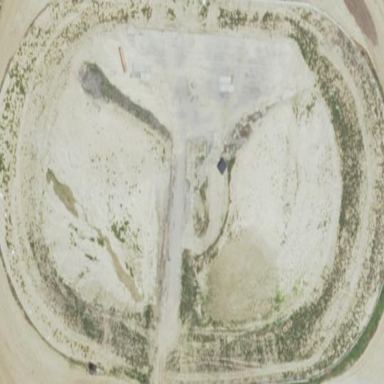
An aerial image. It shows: Dirt raceway for motor sports.